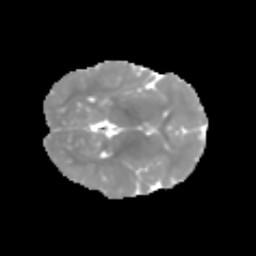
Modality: MD
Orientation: axial
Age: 6
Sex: male
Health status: healthy